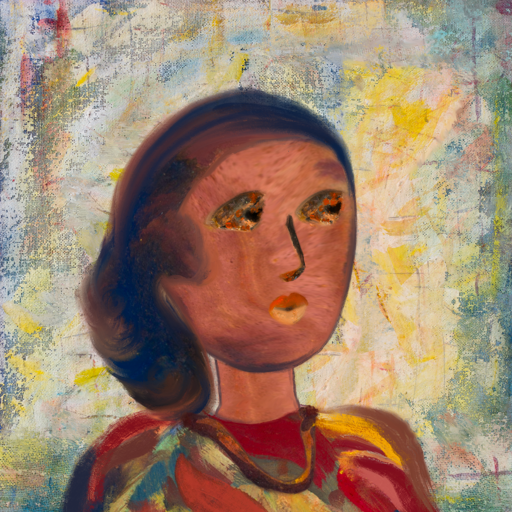
Background: Irani, Head And Neck Side: Mother_And_Son_Mother, Face Side: Gypsy_Queen, Bust: Mother_And_Son_Son, Hair Side: Mother_And_Son_Son, Head Accessory: Blank, Second Necklace: Comrade, Necklace: Blank, Baby: Blank